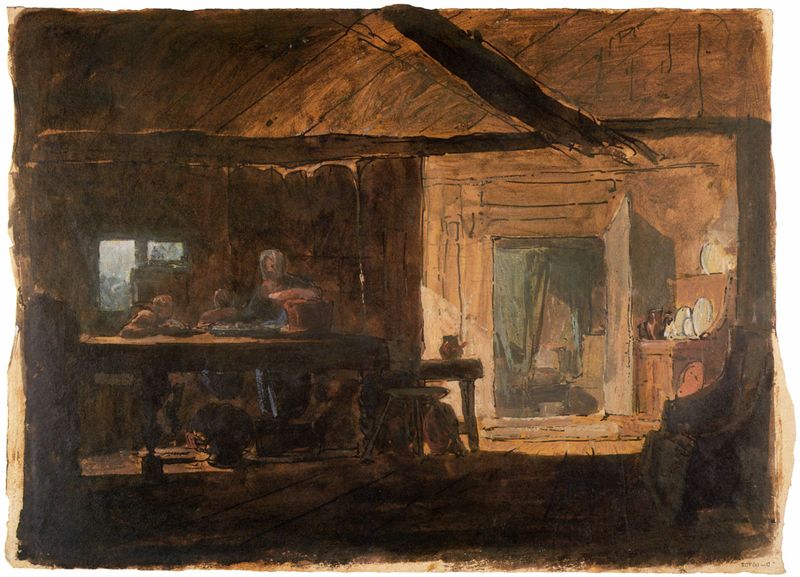
Titel: Innenansicht eines Landhauses
Künstler: William Turner
Standort: London
Institution: British Museum
Schlagwörter: blau, dunkel, schatten, umhang, weiß, aquarell, gelb, grob, grün, menschen, ocker, sitzen, braun, fenster, frau, hell, holz, licht, raum, schwarz, skizze, stuhl, stühle, tisch, tür, zeichnung, zimmer, dach, gebäude, haus, beige, regal, arm, teller, innenraum, möbel, öl, mühle, hütte, boden, land, interieur, kelch, sessel, decke, familie, kind, mutter, rosa, arbeit, bauern, kinder, kanne, krug, vase, topf, kommode, schrank, düster, getreide, farbe, kahl, linien, hof, türe, bank, dielen, hocker, schemel, essen, diele, kopftuch, finster, klavier, korb, esszimmer, vasen, balken, esstisch, innenansicht, stube, kammer, bretter, holzdielen, pakett, tusche, stütze, offen, porzellan, geschirr, strich, koloriert, speisen, pinsel, tischplatte, mahlzeit, inneres, anrichte, küche, abendessen, liebermann, kate, kochen, lich, schüsseln, kaffe, sitzbank, armut, wirtshaus, holzbalken, kessel, allemand, bauernstube, dachbalken, gebälk, dachschräge, federzeichnung, hell dunkel kontrast, coloriert, inventar, verzerrt, rustikal, hausrat, verschmiert, bedrückend, hütt, krügen, naken, schroten, sessn, vetäfelung, essküche